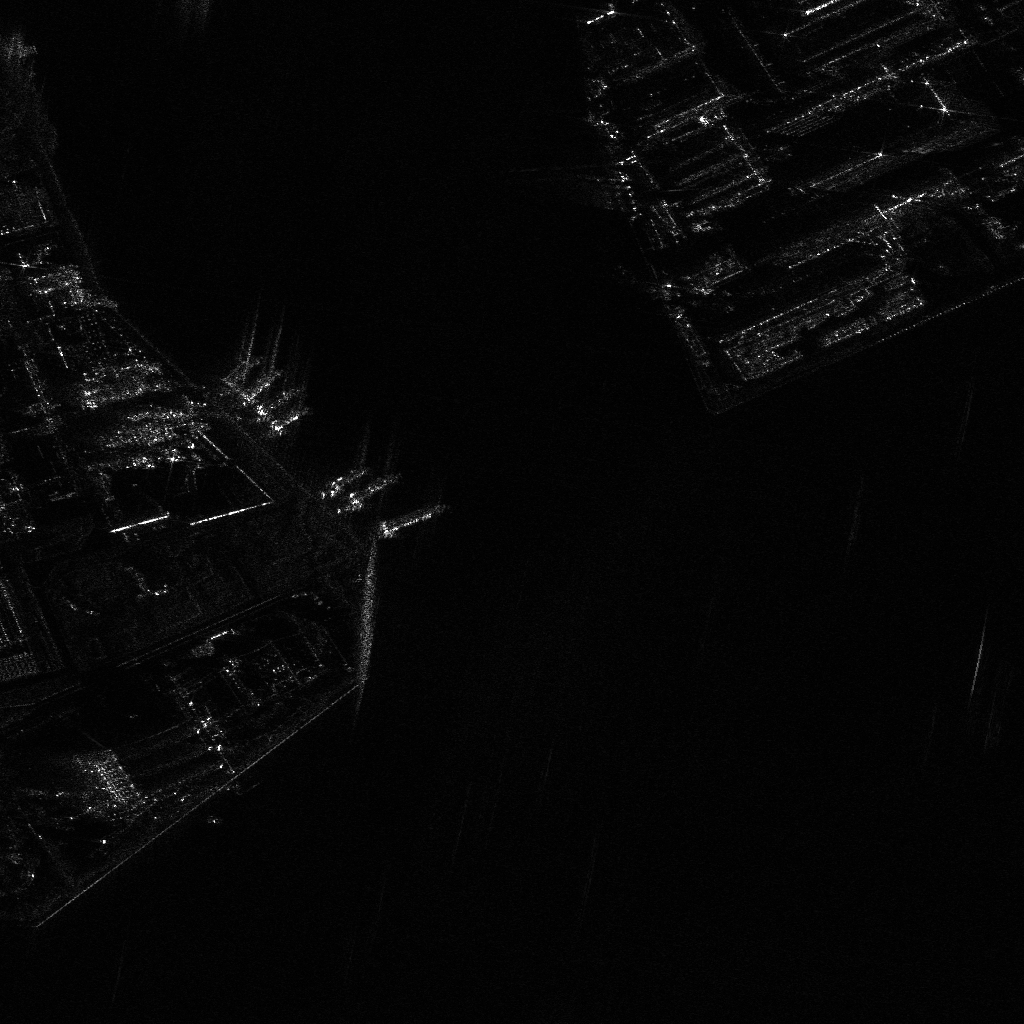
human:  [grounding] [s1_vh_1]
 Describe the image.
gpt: In the satellite image, there is  <ref>1 large container </ref> <box>[[38, 46, 40, 54, 67]]</box> located at center,  <ref>3 medium container </ref> <box>[[32, 43, 34, 49, 59], [34, 44, 36, 50, 59], [63, 32, 71, 34, 58]]</box> located at center,  <ref>4 medium container </ref> <box>[[27, 37, 29, 43, 59], [24, 33, 26, 40, 49], [26, 34, 28, 41, 59], [22, 32, 24, 39, 49]]</box> located at left.